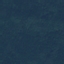
Label: Forest